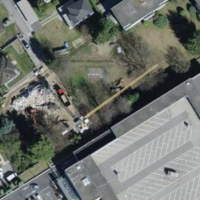
EUNIS habitat code: 54
Species observed at this site:
Lilioceris lilii